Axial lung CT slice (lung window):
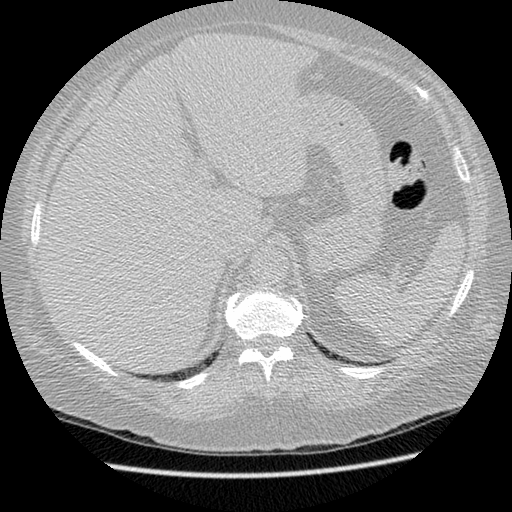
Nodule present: no